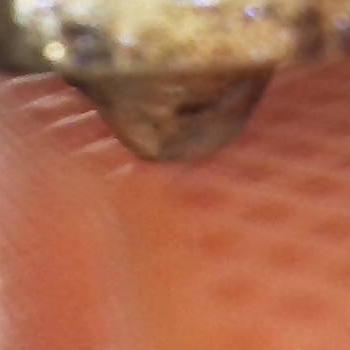
Flow rate: 127%